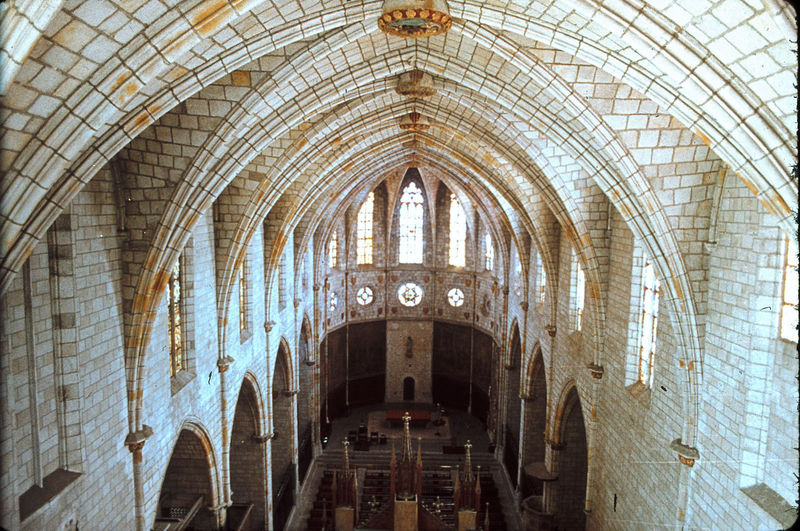
Titel: Königliches Kloster Santa Maria de Pedralbes, Klosterkirche
Standort: Pedralbes bei Barcelona, Kloster Santa Maria de Pedralbes (EU - E - Katalonien)
Schlagwörter: blau, dunkel, weiß, gelb, fenster, glas, grau, hell, licht, raum, säulen, dach, gebäude, wand, stein, steine, bild, innenraum, kirche, gold, decke, innen, gotik, rund, skulptur, statue, schiff, bogen, mauer, empore, vogelperspektive, kuppel, kerzen, foto, bögen, fugen, gang, gewölbe, kreuz, rundfenster, dom, mauerwerk, rippen, altar, bänke, hauptschiff, kathedrale, schlussstein, sims, kreuzrippengewölbe, buntglas, kanzel, obergaden, obergarden, rippengewölbe, rosette, schlusssteine, spitzbogen, spitzbögen, altarraum, gottesdienst, messe, chor, kapelle, gothik, streben, rosetten, lanzettfenster, nischen, fensterrose, kirchenfenster, kirchschiff, gewölberippen, rost, katholisch, schlusstein, steinsichtig, kreuzgradgewölbe, f, gewölberippe, obergardn, kirchenfenser